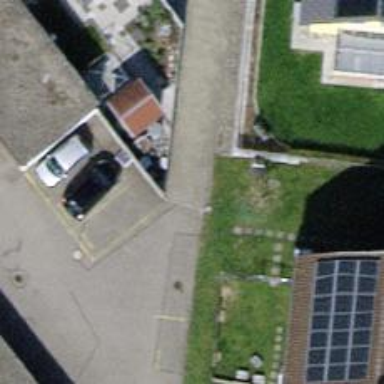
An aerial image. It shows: Footway made of paving stones.